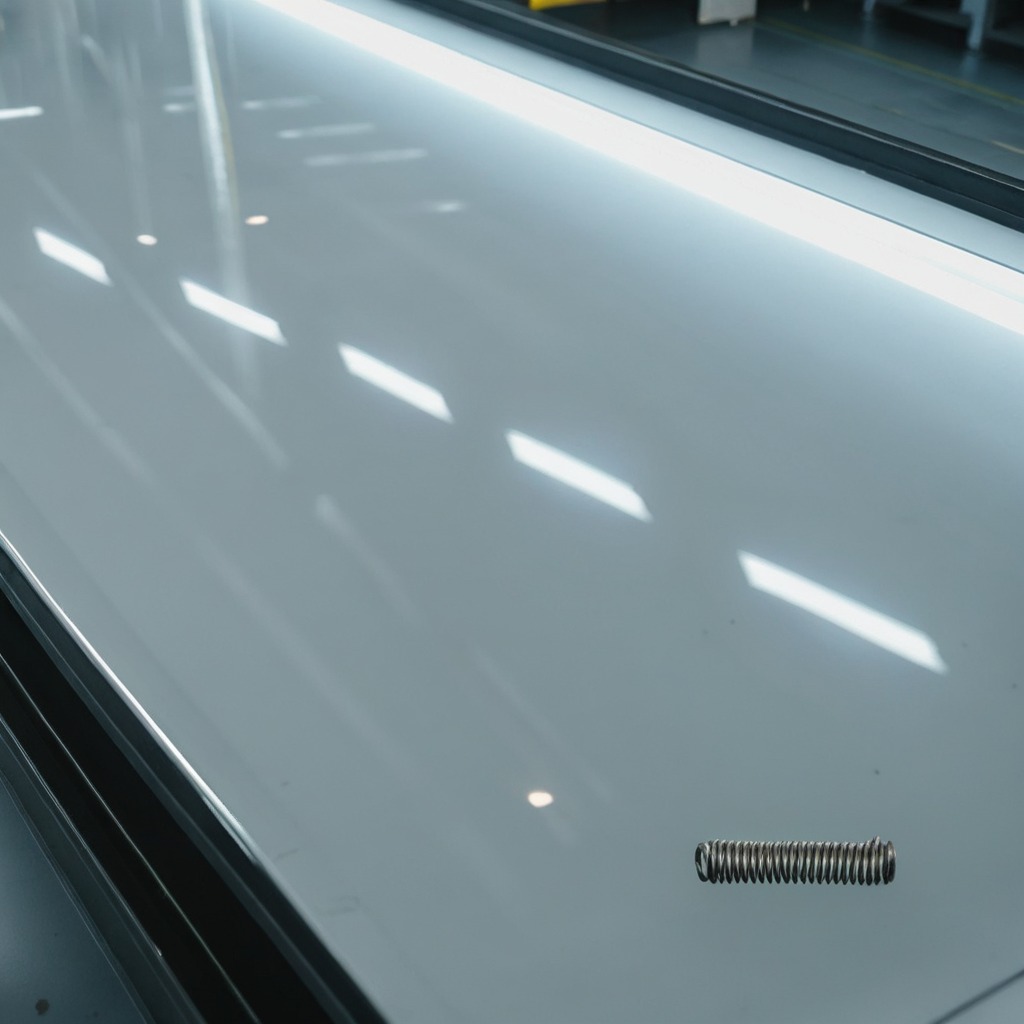
A coiled metal spring is lying on a table in a ship maintenance bay industrial lighting.